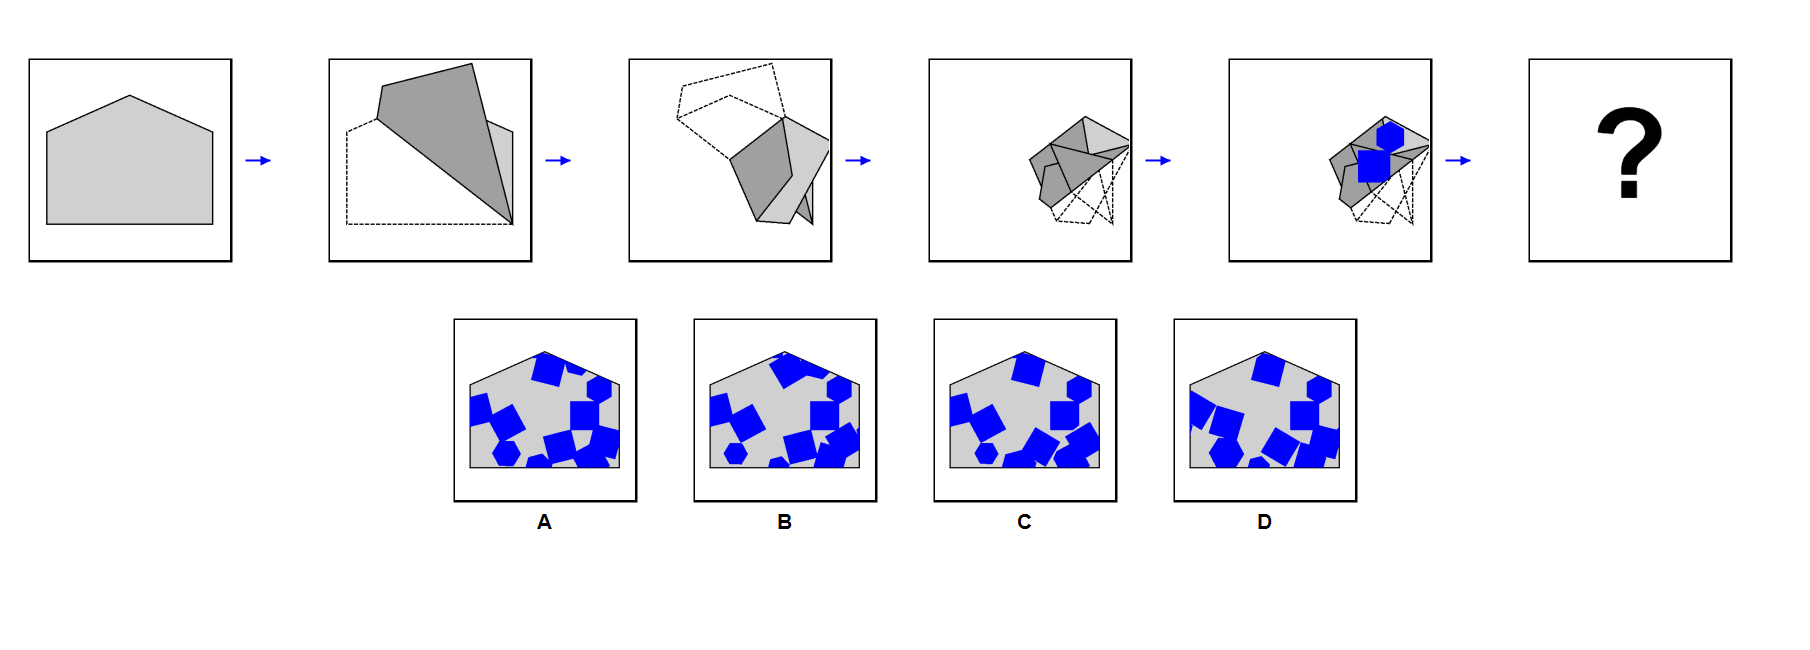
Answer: A